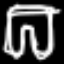
Label: pants